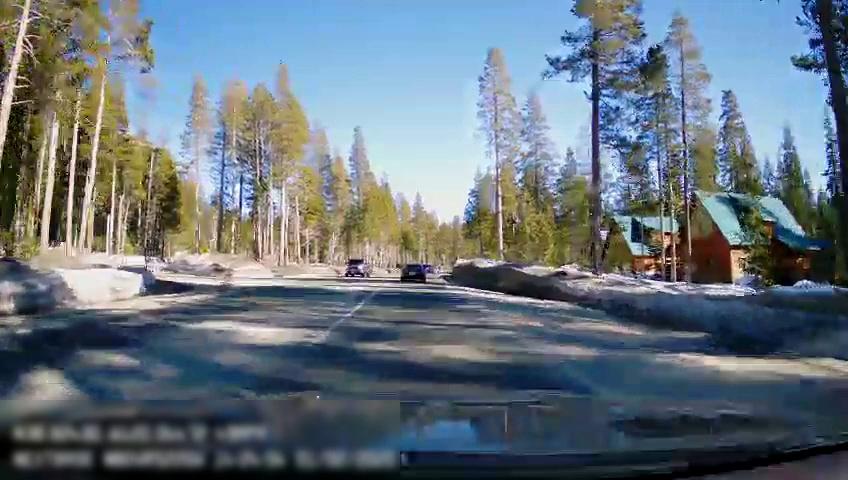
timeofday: Day
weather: Snowy
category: Drivable Space
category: Vehicles | Car
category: Vehicles | Car
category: Vehicles | Truck